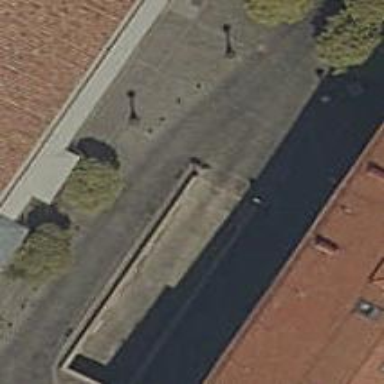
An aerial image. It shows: Kerb barrier.